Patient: sex M, age 43
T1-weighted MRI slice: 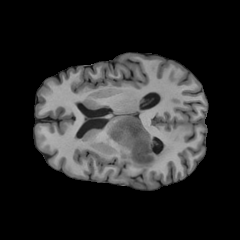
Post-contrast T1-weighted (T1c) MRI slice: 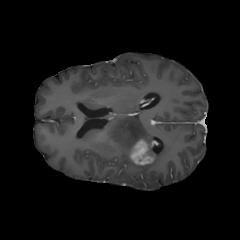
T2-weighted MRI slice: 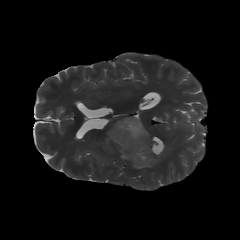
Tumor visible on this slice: yes
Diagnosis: Glioblastoma, IDH-wildtype
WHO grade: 4